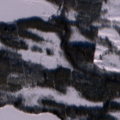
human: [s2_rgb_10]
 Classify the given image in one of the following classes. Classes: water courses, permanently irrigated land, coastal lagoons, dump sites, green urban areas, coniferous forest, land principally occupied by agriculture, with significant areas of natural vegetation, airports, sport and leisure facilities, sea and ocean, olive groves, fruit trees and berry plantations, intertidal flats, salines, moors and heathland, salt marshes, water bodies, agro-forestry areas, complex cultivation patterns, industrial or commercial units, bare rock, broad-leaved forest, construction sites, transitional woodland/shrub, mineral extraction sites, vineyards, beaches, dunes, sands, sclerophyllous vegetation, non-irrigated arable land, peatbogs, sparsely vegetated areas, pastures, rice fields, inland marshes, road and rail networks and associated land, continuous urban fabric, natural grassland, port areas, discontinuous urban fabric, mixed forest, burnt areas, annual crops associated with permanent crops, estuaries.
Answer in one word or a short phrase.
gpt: coniferous forest, mixed forest, water bodies